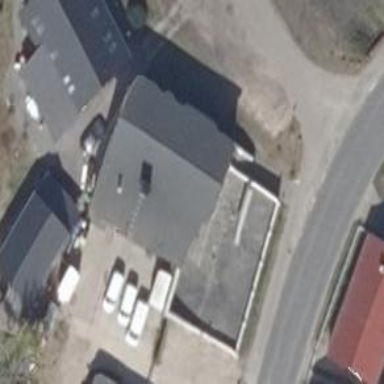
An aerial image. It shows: Restaurant.